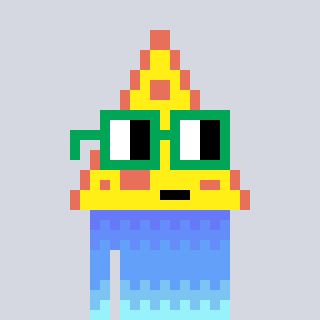
a pixel art character with square green glasses, a pizza-shaped head and a bege-colored body on a cool background